Aerial crown-view tile of a tropical tree (Barro Colorado Island, Panama), acquired 20241112:
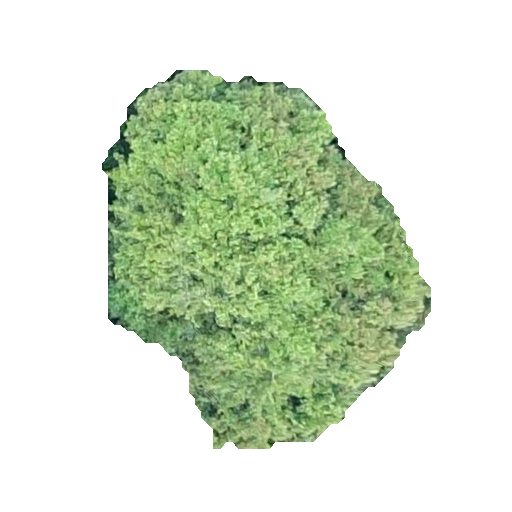
Species: Prioria copaifera
GBIF accepted scientific name: Prioria copaifera
Crown area: 133.661 m²